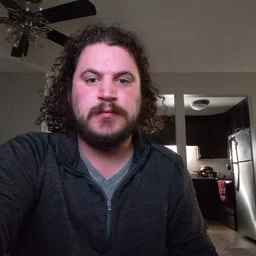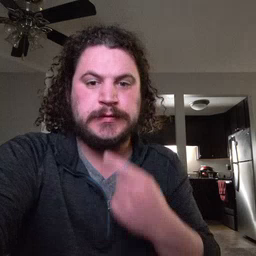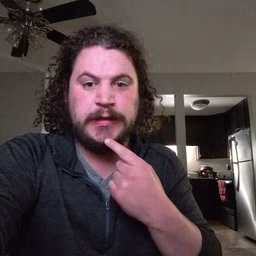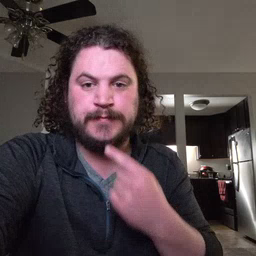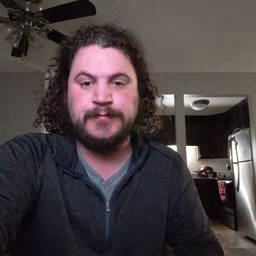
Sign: say